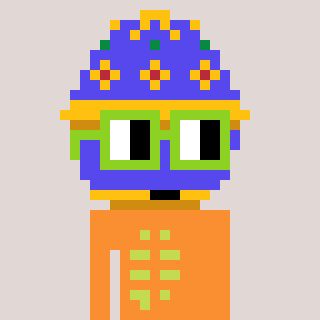
a pixel art character with square light green glasses, a faberge-shaped head and a orange-colored body on a warm background